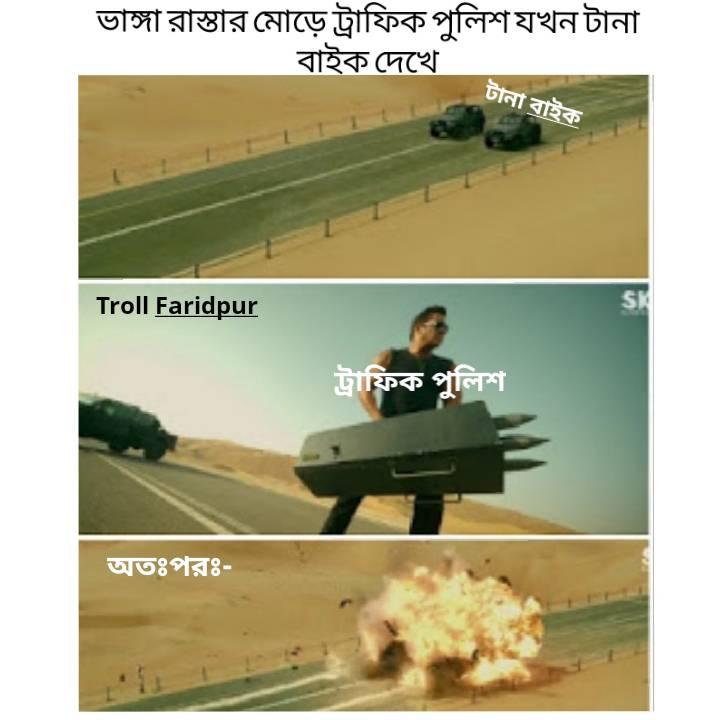
Caption: ভাঙ্গা রাস্তার মোড়ে ট্রাফিক পুলিশ যখন টানা বাইক দেখে     টানা বাইক      ট্রাফিক পুলিশ      অতঃপরঃ-
Label: non-hate